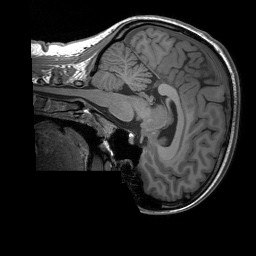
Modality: T1w
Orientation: sagittal
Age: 23
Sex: female
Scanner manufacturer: siemens
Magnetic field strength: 3 T
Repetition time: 1.9 s
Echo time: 0.00227 s